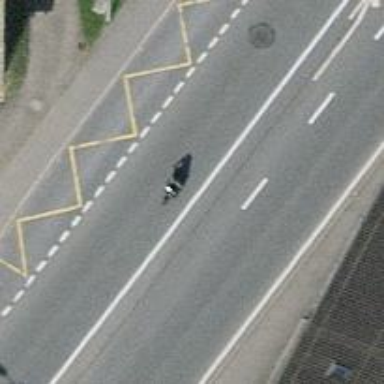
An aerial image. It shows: Bus stop equipped with public transport stop position.